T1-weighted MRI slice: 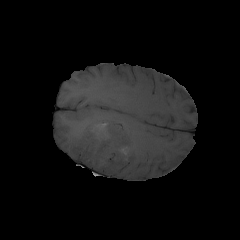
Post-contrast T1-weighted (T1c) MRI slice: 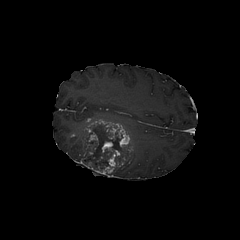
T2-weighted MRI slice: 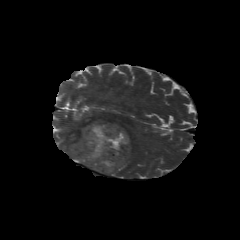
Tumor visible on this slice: yes